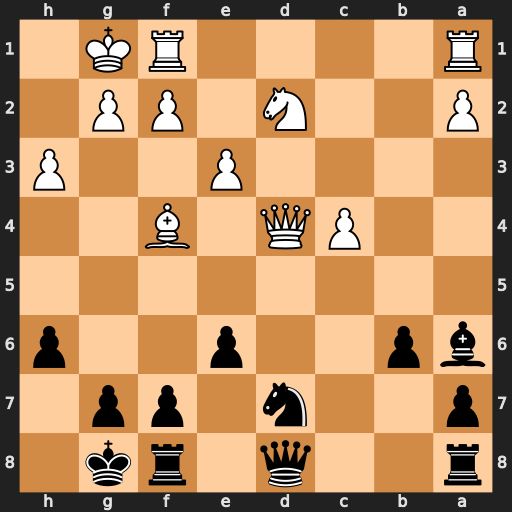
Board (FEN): r2q1rk1/p2n1pp1/bp2p2p/8/2PQ1B2/4P2P/P2N1PP1/R4RK1
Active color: b
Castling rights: -
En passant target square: -
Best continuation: e5 Bxe5 Nxe5 Qxe5 Qxd2